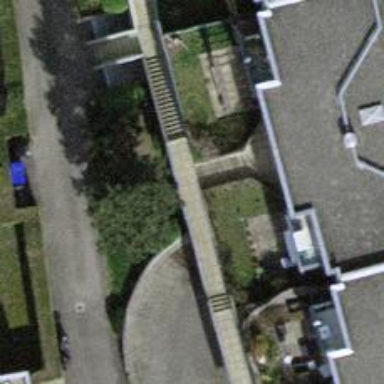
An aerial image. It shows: Concrete footway.